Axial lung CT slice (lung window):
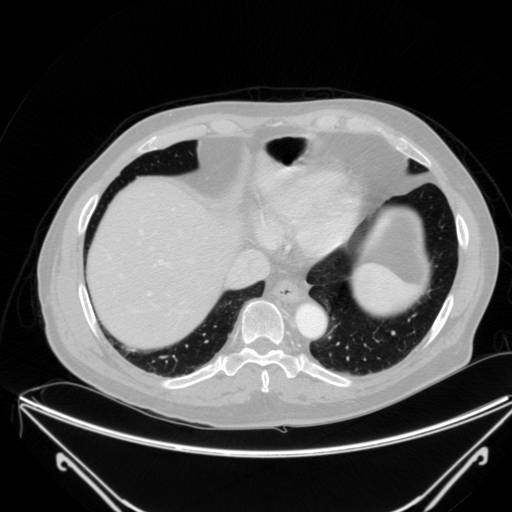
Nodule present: no